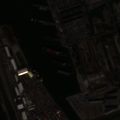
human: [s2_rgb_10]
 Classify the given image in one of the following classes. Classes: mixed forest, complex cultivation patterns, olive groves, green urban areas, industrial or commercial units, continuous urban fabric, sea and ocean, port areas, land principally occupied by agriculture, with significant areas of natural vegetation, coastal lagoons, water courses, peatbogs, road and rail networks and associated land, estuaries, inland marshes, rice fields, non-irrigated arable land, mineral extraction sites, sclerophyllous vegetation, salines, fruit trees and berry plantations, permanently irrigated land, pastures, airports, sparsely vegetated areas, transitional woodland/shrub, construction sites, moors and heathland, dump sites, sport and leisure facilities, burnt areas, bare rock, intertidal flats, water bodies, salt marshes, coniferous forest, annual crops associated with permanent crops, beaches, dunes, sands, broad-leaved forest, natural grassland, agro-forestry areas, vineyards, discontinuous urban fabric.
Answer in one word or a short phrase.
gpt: road and rail networks and associated land, port areas, transitional woodland/shrub, coastal lagoons